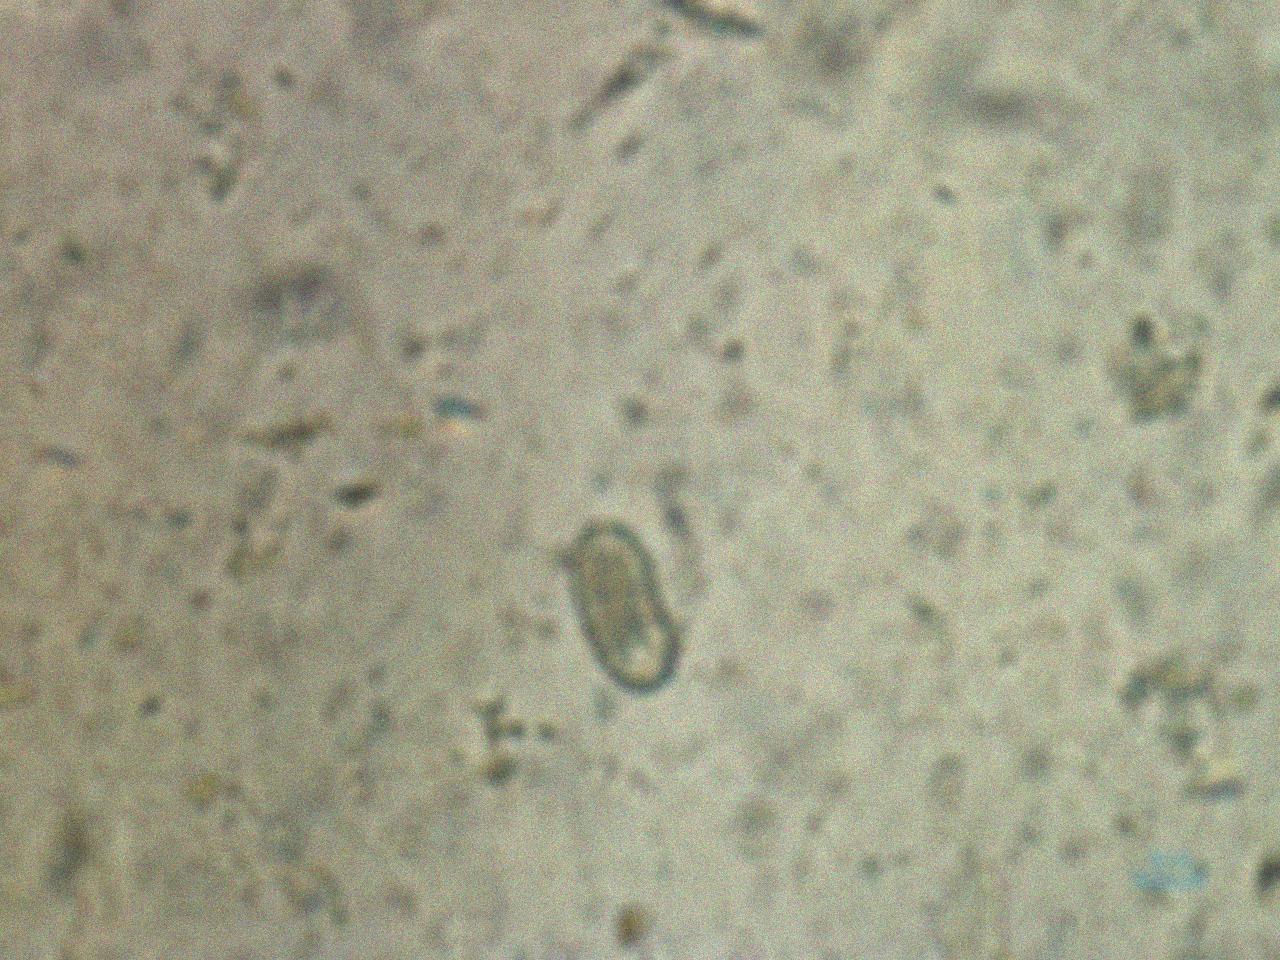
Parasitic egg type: Capillaria philippinensis